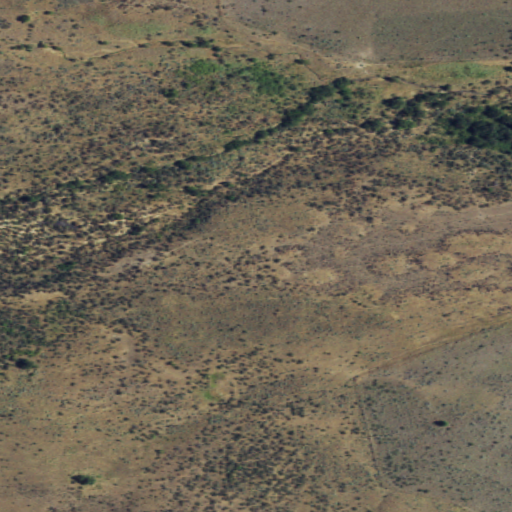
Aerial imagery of valley in Washington named Coleman Canyon containing shrub and grassland